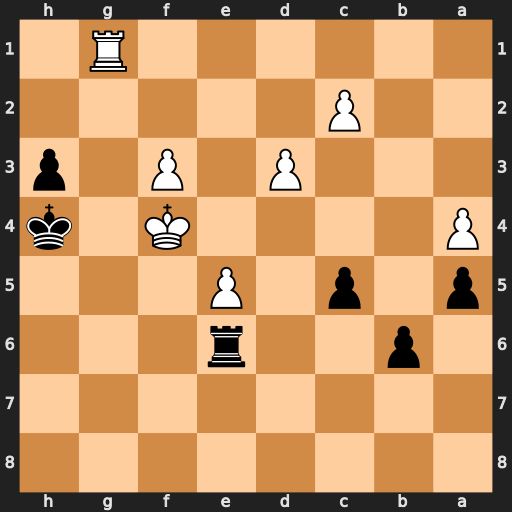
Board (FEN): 8/8/1p2r3/p1p1P3/P4K1k/3P1P1p/2P5/6R1
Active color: b
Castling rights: -
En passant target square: -
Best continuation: h2 Rh1 Kh3